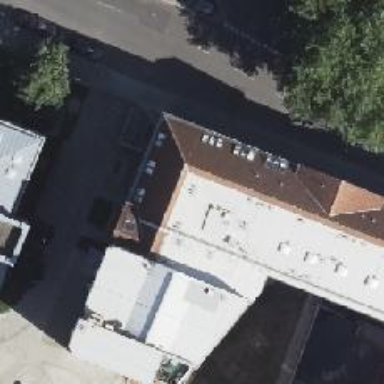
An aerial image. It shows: View of roof edge.